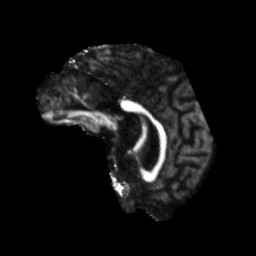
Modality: FA
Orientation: sagittal
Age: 60
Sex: male
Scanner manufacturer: siemens
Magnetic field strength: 3 T
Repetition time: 5.47 s
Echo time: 0.0854 s